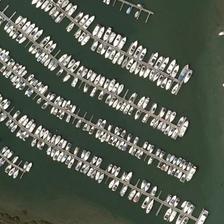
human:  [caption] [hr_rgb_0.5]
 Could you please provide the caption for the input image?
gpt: many boats are orderly in a port .

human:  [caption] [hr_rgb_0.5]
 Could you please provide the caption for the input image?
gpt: many types of boats are close to the port .